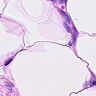
Metastatic tissue present: yes